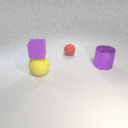
small red rubber sphere to the right of large yellow rubber sphere